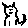
Label: cat